Question: I'd like to download a bunch of images from web and then show them using my custom 'PagerAdapter'. So I can slide to browse all of these images. Please see the following figure:
'HttpURLConnection' is used to download the image in background and 'BitmapFactory' is used to produce the bitmap.
There is one problem for this app. It's not fluid when sliding to the next image. There is an obvious pause when showing the next image. How to solve this problem. Any suggestions?

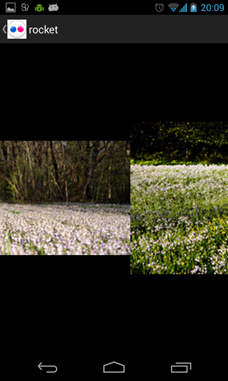
Answer: If you dont load the image in the background, it will block the Main thread, so your app is not so fluid.
you can try the following open source project:
1. https://github.com/nostra13/Android-Universal-Image-Loader
2. https://github.com/lianghanzhen/ImageCacheAndLoader